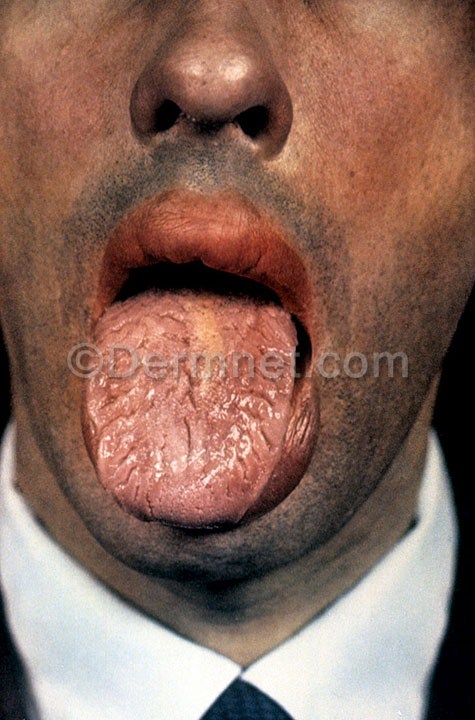
Disease: Systemic Disease